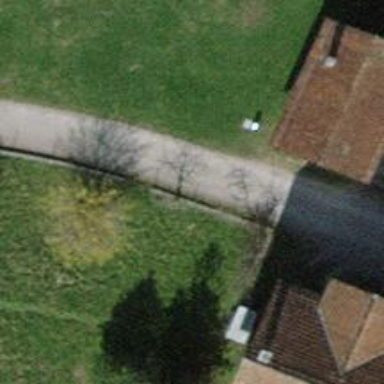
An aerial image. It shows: Path with pebblestone surface.